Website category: movie
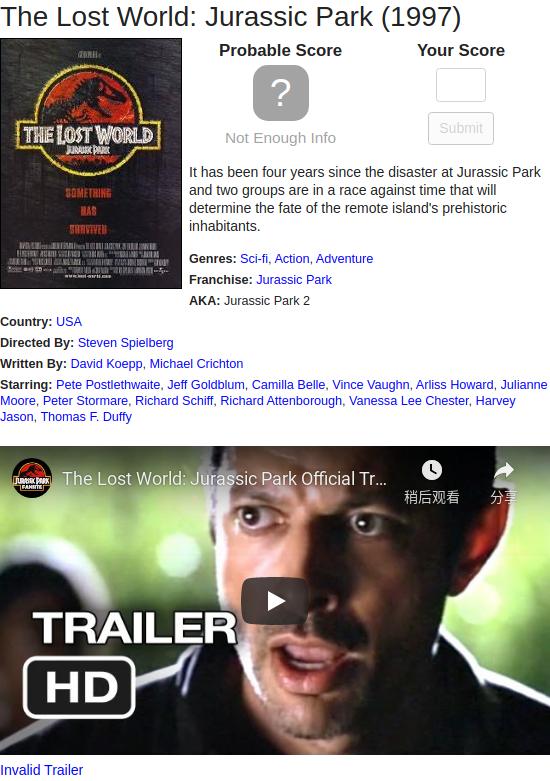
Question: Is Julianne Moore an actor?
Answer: yes

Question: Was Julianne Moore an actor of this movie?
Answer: yes

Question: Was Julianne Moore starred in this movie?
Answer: yes

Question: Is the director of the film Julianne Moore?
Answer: no

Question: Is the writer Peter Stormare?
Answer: no

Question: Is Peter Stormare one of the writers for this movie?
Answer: no

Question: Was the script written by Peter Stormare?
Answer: no

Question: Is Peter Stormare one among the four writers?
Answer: no

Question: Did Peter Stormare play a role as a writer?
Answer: no

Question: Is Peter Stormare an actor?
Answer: yes

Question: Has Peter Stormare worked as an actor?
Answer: yes

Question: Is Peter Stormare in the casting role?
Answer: yes

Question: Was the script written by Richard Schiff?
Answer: no

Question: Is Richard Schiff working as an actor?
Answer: yes

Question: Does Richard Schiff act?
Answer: yes

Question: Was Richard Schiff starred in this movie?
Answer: yes

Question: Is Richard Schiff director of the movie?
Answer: no

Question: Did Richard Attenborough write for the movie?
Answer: no

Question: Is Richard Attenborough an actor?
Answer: yes

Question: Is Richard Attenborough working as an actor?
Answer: yes

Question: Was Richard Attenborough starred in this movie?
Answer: yes

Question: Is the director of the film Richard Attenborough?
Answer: no

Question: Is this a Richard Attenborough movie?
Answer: no

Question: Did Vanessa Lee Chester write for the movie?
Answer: no

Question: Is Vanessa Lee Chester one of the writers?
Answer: no

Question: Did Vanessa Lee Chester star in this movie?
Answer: yes

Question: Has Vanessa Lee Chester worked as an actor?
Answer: yes

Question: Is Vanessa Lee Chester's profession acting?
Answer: yes

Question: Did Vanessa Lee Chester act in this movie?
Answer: yes

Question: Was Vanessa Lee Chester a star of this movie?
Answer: yes

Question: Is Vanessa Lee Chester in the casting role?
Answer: yes

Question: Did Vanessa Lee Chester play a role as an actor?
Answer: yes

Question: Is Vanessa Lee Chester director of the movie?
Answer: no

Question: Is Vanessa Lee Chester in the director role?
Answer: no

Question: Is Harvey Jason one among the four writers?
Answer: no

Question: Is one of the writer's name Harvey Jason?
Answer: no

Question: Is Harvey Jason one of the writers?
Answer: no

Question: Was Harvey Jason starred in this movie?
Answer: yes

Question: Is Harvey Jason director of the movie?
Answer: no

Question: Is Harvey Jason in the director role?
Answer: no

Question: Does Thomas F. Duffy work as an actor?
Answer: yes

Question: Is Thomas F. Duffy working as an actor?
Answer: yes

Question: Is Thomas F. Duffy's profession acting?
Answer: yes

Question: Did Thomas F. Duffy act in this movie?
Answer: yes

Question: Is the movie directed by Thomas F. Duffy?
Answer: no

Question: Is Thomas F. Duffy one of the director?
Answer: no

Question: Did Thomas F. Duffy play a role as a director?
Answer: no